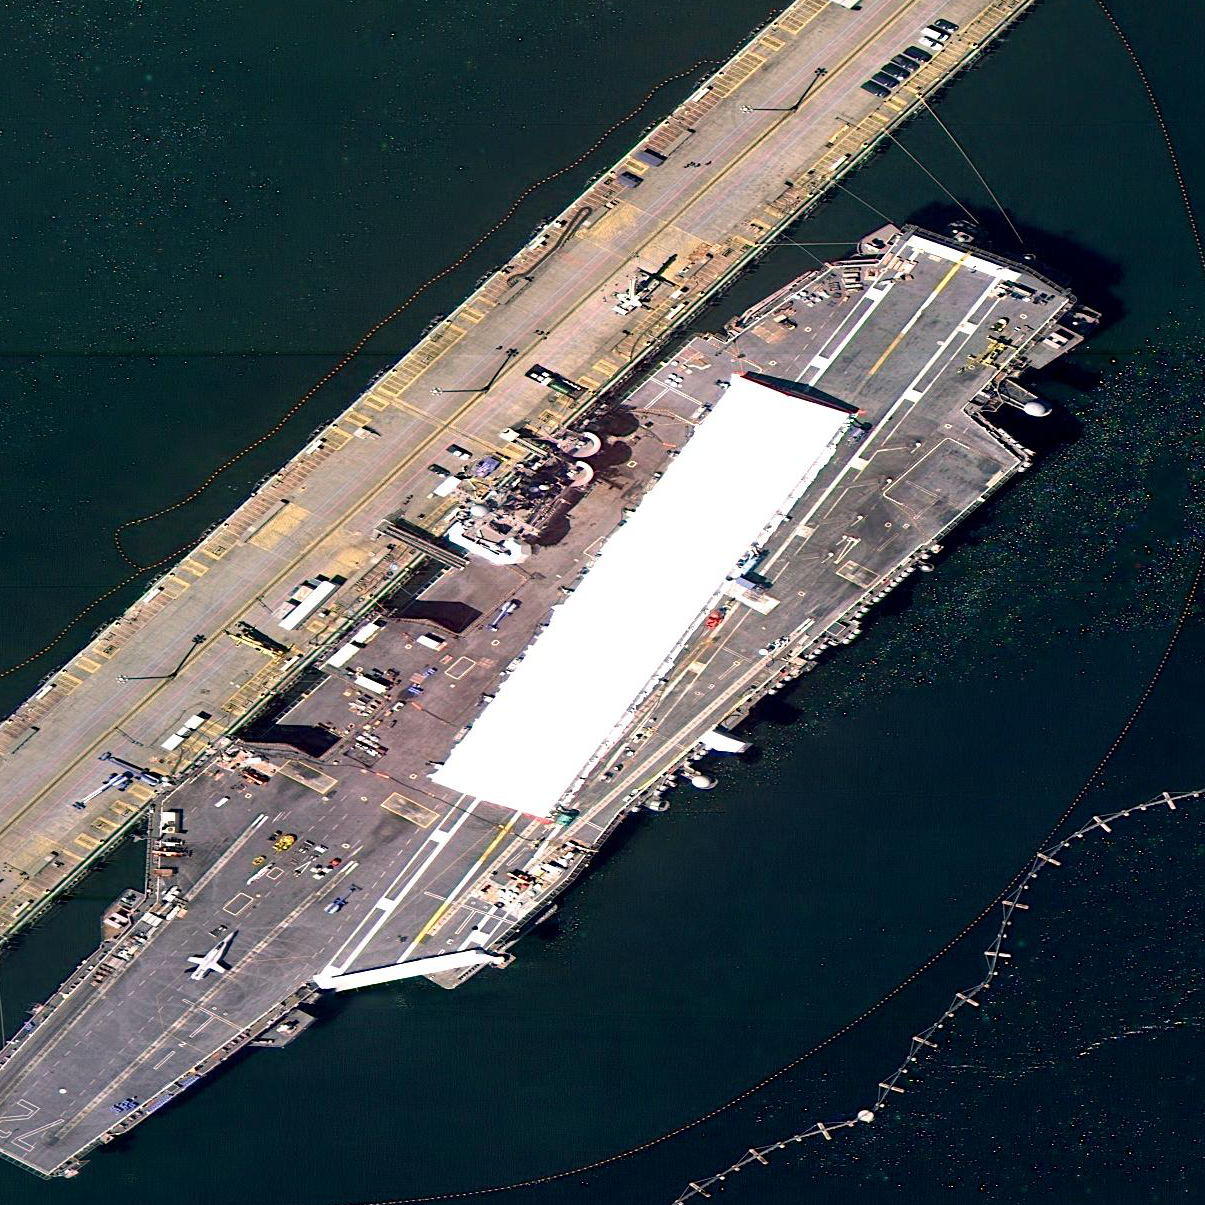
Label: Nimitz-class_aircraft_carrier